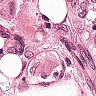
Metastatic tissue present: yes